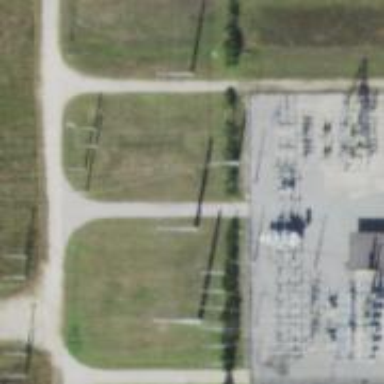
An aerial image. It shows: Power pole.